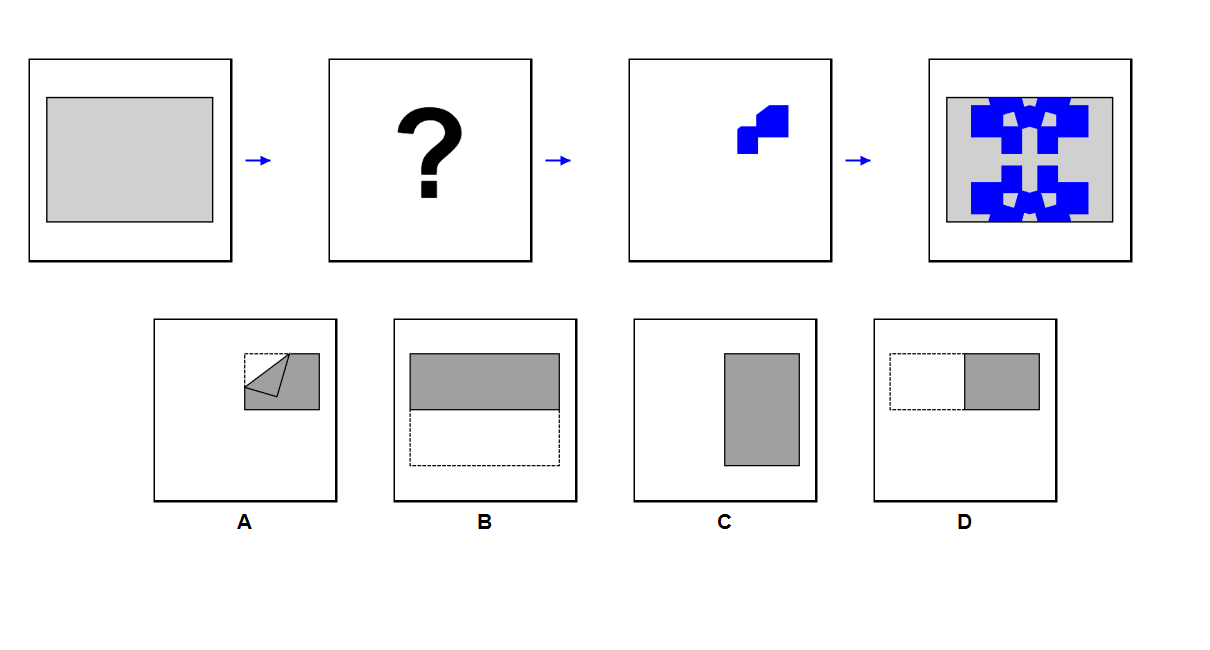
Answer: C